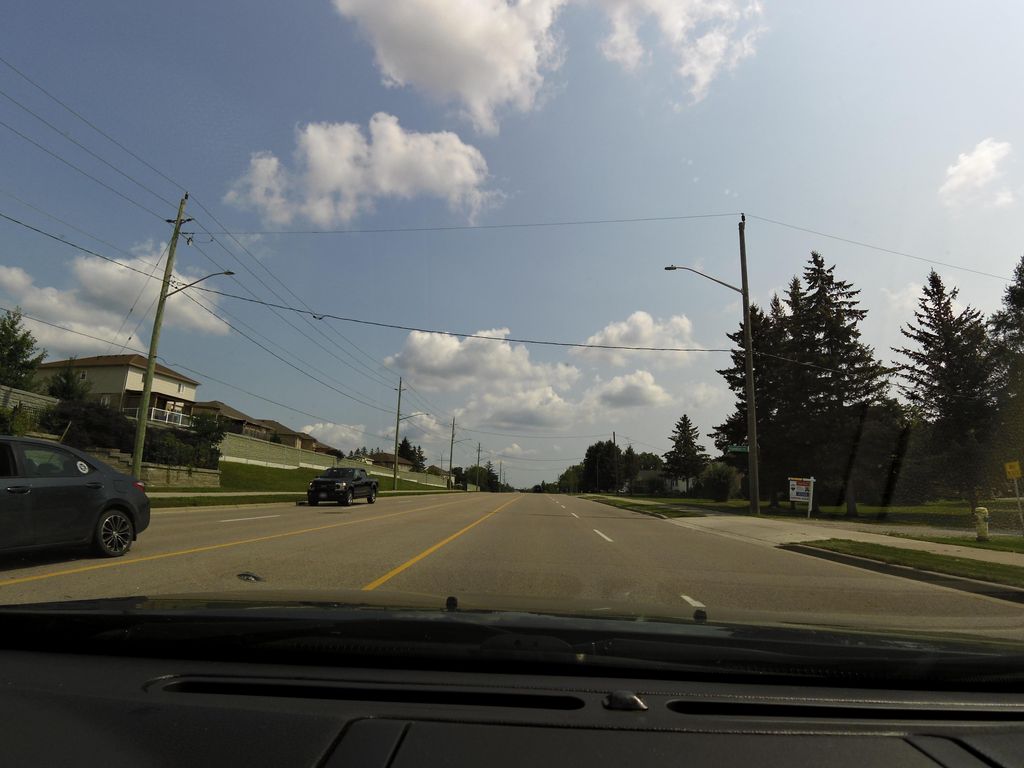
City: kitchener-waterloo